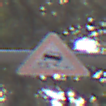
Verkehrszeichen: SchleuderOderRutschgefahr
Umgebung: Outdoor, Suburban
Tageszeit: MorningAfternoon
Wetter: PartlyCloudy
Licht: Natural
Jahreszeit: NotSpecified
Kontrast: LowContrast